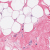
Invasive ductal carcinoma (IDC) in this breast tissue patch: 0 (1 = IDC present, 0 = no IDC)